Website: home-depot
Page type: delivery-shipping
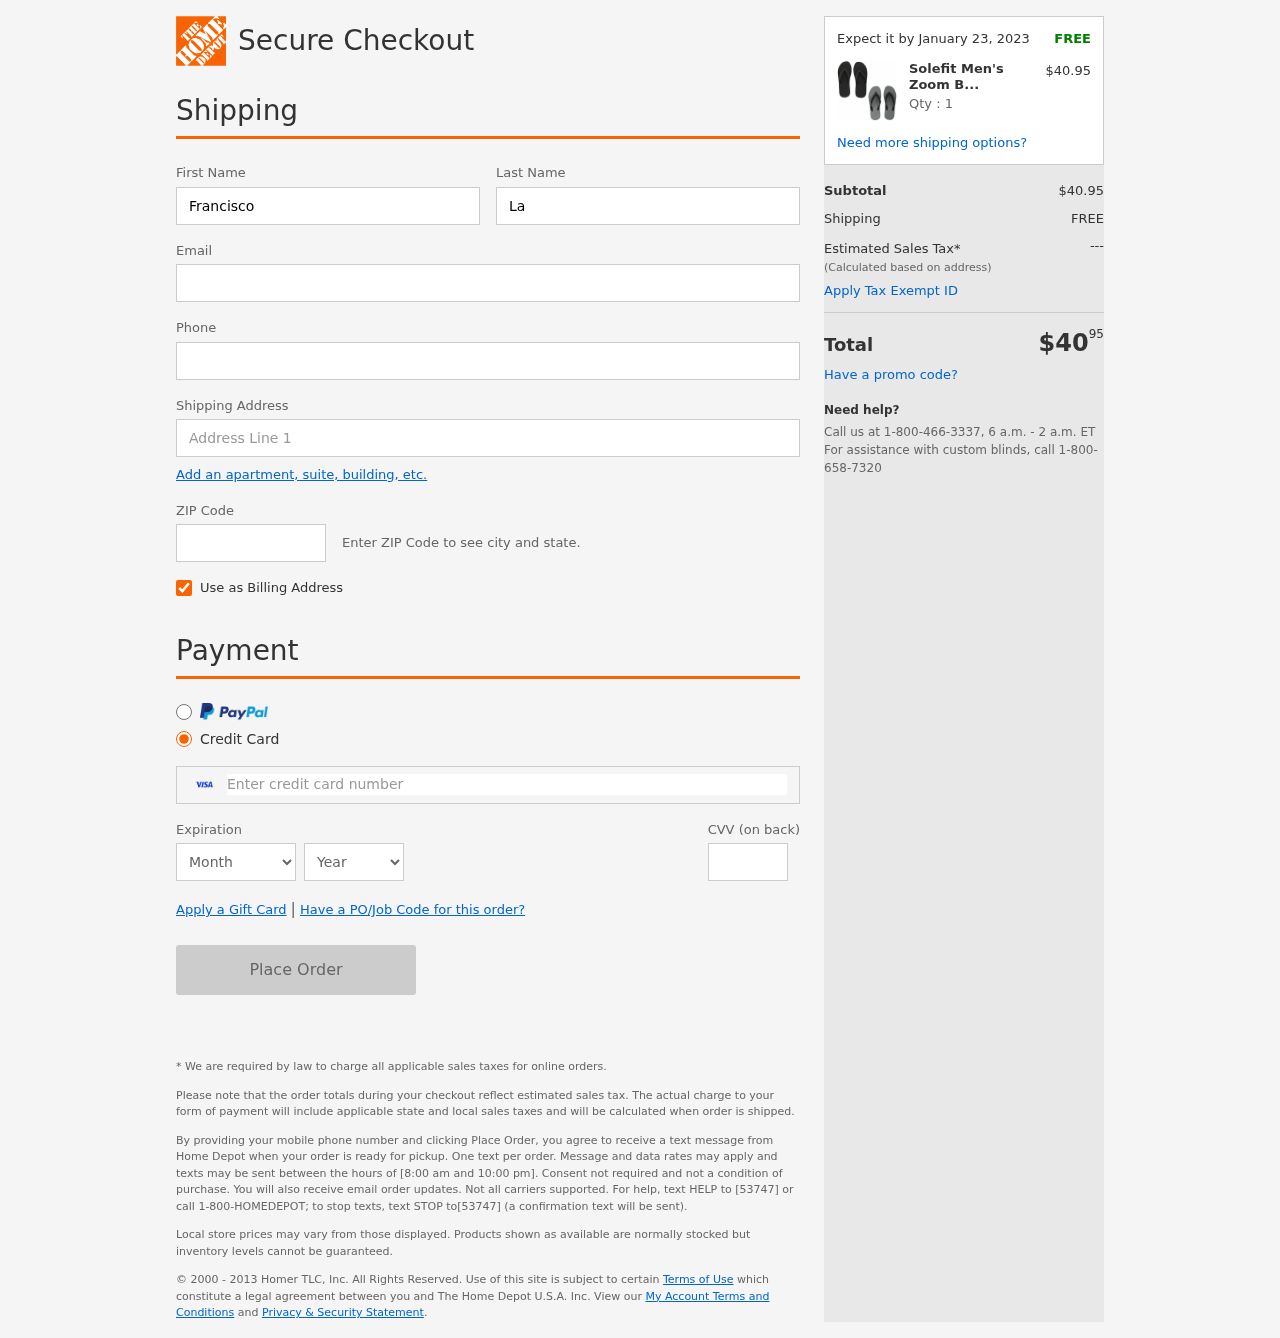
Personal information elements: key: PII_CARD_CVV
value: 331
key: PII_CARD_EXPIRY_MONTH
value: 02
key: PII_CARD_EXPIRY_YEAR
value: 28
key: PII_CARD_NUMBER
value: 4360 2755 4297 4823
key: PII_EMAIL
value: franciscolamb@yahoo.com
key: PII_FIRSTNAME
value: Francisco
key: PII_LASTNAME
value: Lamb
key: PII_PHONE
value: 7997992555
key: PII_POSTCODE
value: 87377
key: PII_STREET
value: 34575 Jennifer Stravenue
Product elements: key: PRODUCT1_NAME
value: Solefit Men's Zoom Black & Olive Flip-Flops Pack of 2-6 UK (40 EU) (SLFT-0101-0106)
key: PRODUCT1_PRICE
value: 40.95
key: PRODUCT1_QUANTITY
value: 1
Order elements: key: ORDER_DELIVERY_DATE
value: Expect it by January 23, 2023
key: ORDER_SUBTOTAL
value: $40.95
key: ORDER_SHIPPING_COST
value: FREE
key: ORDER_TOTAL
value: $4095